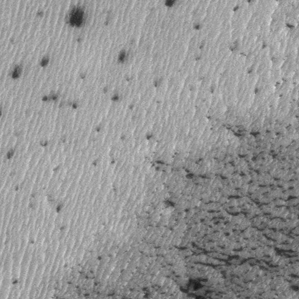
Label: frost